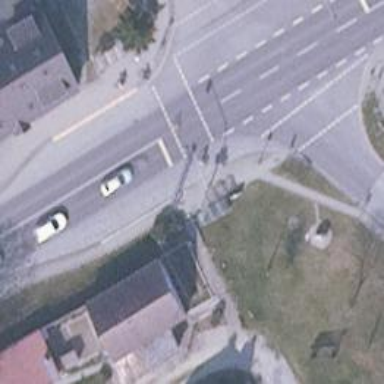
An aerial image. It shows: Asphalt road with primary highway designation. There are separate sidewalks on both sides.